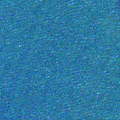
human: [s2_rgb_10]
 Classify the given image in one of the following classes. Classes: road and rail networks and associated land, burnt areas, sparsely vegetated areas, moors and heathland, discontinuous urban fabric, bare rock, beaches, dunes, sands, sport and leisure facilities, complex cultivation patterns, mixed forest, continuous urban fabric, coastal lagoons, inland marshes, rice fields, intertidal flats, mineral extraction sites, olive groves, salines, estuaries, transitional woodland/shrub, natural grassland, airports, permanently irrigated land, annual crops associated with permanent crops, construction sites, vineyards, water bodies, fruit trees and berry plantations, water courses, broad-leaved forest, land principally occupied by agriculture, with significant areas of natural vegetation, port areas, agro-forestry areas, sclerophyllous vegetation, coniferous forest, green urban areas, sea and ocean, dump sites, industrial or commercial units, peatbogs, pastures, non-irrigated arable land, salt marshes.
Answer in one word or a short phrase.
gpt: sea and ocean